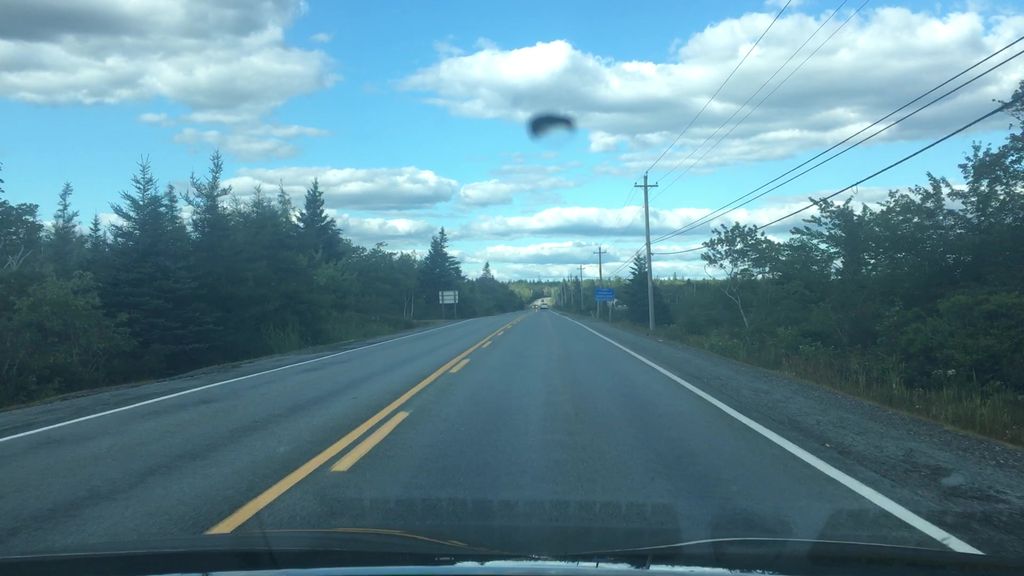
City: halifax